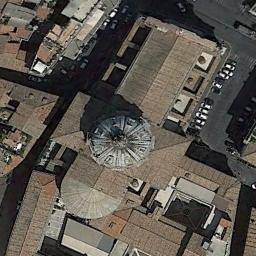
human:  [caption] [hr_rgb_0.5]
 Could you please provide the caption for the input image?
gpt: The church with a circular roof is next to some buildings .

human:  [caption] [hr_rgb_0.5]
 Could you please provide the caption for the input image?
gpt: The church with an octagon tower and the rest of the church has a cross-shaped sloping roof .

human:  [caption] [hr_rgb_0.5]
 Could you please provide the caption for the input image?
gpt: A church with a brown roof, The main house of the church has a cross-shaped roof, And there are many parked vehicles around the church .

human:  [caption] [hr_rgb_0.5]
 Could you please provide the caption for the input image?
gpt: A church with a brown cross structure and a round roof surrounded by other brown buildings .

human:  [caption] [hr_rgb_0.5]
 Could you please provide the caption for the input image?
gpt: This is a church  It is made of brown and yellow bricks .